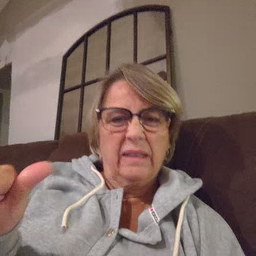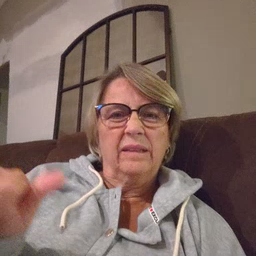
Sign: any